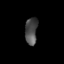
Tissue: lung
Cell type: Epithelial cells
Senescence score: 0.6045
Nuclear area (px): 329
Mean DAPI intensity: 75.453